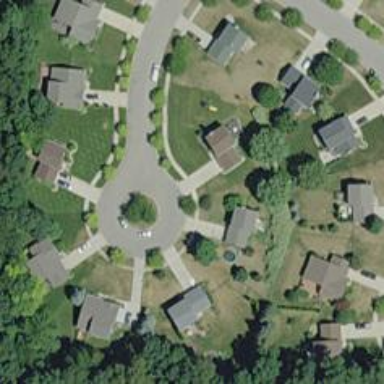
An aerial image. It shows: Driveway.